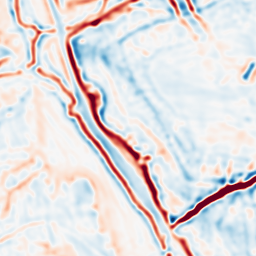
Category: multiscale
Decomposition family: log
Decomposition parameters: sigma: 3
Upsampling method: lanczos
Upsampling parameters: scale: 8
Upsampling scale: 8